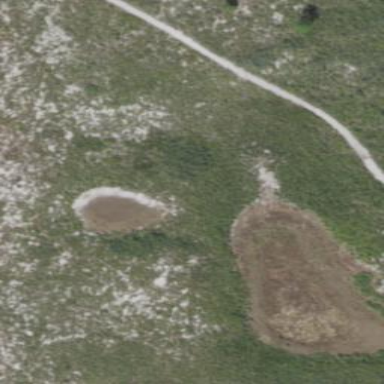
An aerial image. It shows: Marshy wetland area.